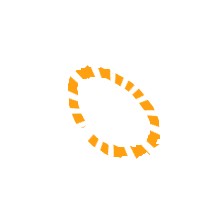
Shape: circle